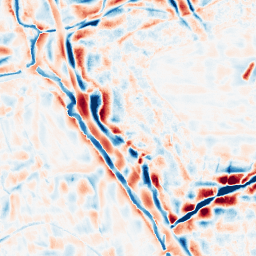
Category: wavelet
Decomposition family: wavelet_dwt
Decomposition parameters: wavelet: coif2
level: 4
Upsampling method: sinc_hamming
Upsampling parameters: scale: 2
kernel_size: 8
Upsampling scale: 2